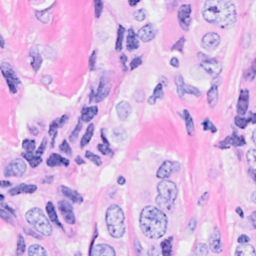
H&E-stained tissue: Breast